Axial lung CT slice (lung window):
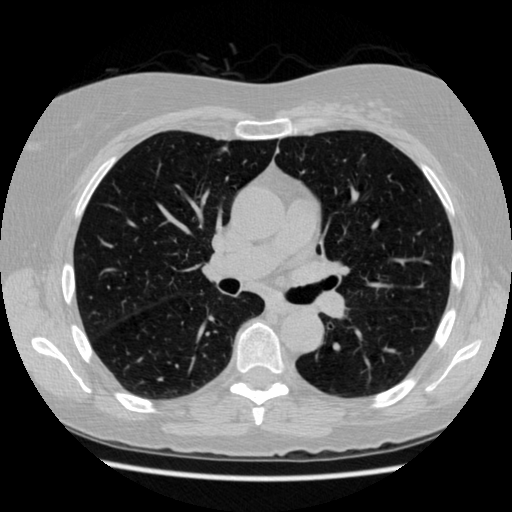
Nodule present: no